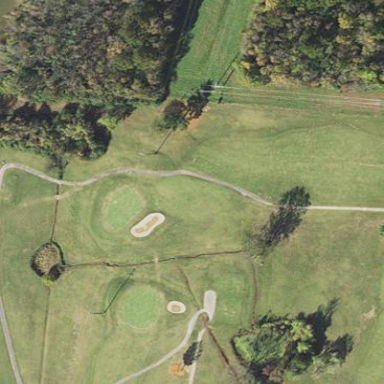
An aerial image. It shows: Grassy area designated as golf fairway.